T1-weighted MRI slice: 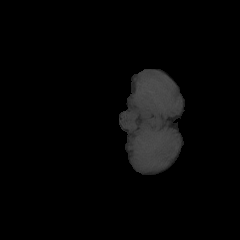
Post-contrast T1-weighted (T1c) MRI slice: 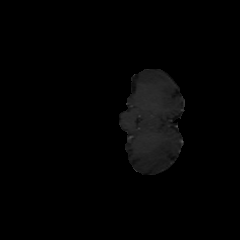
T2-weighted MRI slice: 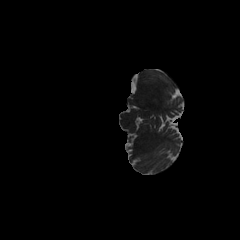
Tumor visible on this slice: no